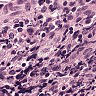
Metastatic tissue present: no